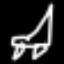
Label: chair